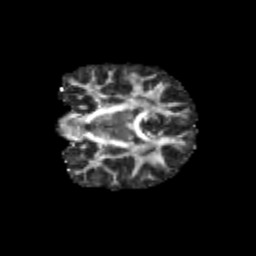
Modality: FA
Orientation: coronal
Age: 10
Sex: female
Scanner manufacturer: siemens
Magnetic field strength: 3 T
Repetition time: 3.8 s
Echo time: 0.07 s